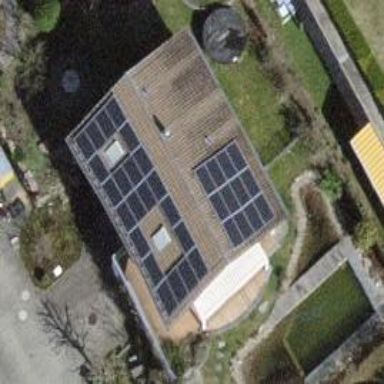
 consisting of solar photovoltaic panels."